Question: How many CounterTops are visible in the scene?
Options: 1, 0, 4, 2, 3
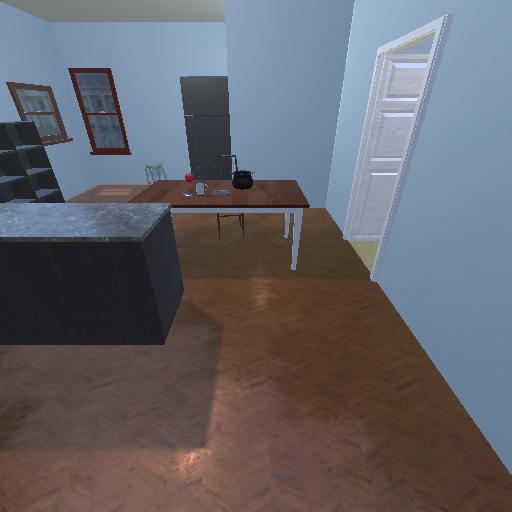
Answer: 1